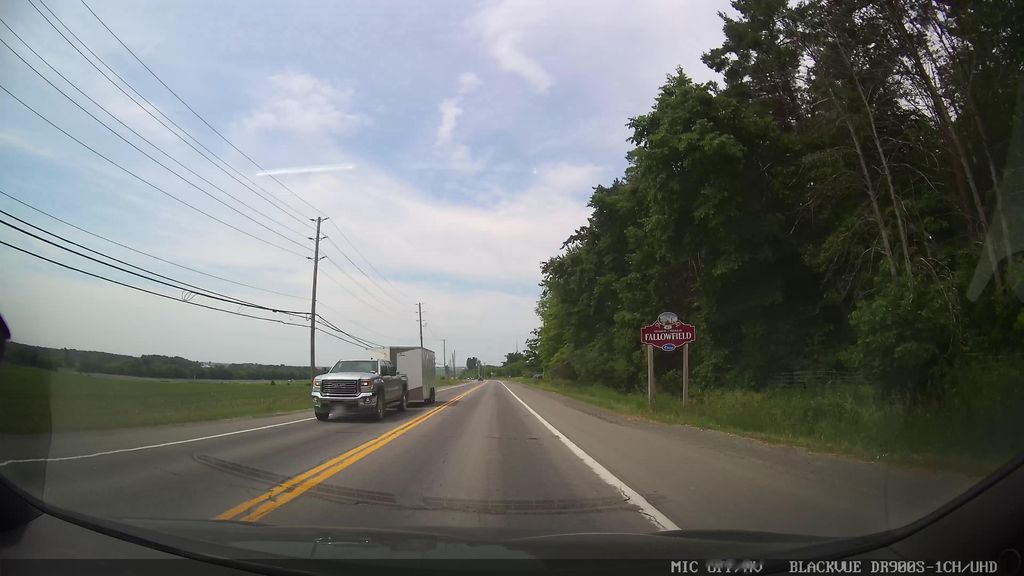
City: ottawa-gatineau